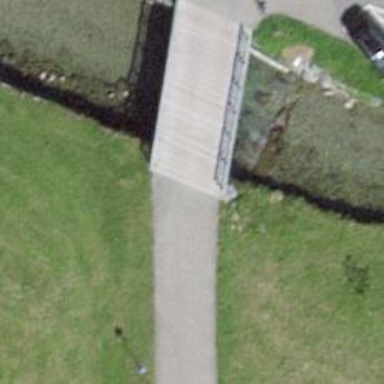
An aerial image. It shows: Track road on bridge with grade 1 track type.